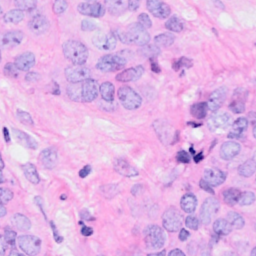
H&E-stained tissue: Breast